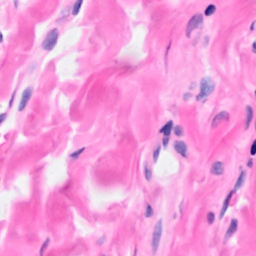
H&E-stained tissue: Breast